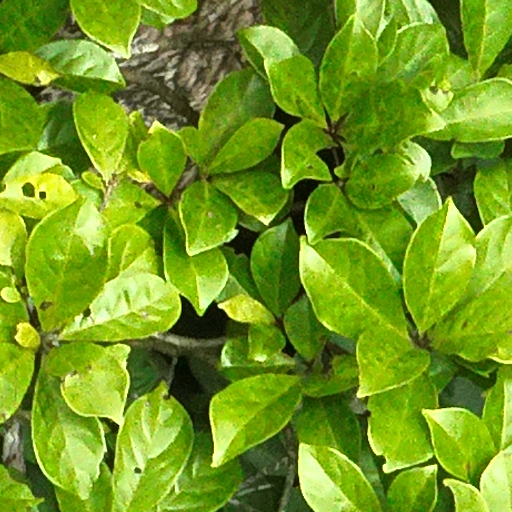
Species: Guapira myrtiflora
GBIF accepted scientific name: Guapira myrtiflora
Crown area (m\u00b2): 250.971